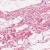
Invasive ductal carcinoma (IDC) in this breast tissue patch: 0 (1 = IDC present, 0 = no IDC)